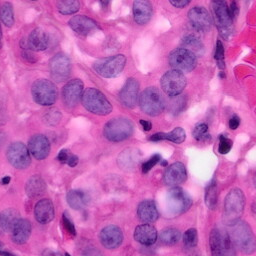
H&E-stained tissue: Pancreatic